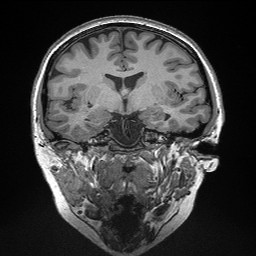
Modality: T1w
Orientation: sagittal
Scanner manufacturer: siemens
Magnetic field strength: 3 T
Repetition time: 2.3 s
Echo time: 0.00298 s